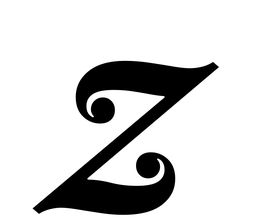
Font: LibreCaslonText-Italic_SemiBold_Italic